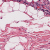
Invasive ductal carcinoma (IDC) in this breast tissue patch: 1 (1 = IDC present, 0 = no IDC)